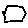
Label: hexagon